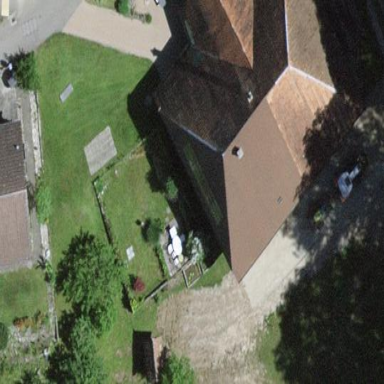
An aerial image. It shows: Farm building.